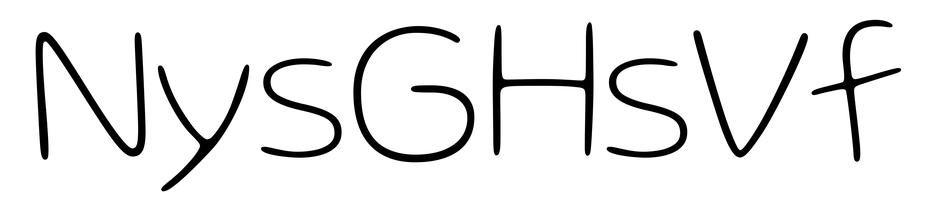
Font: Gluten_Thin